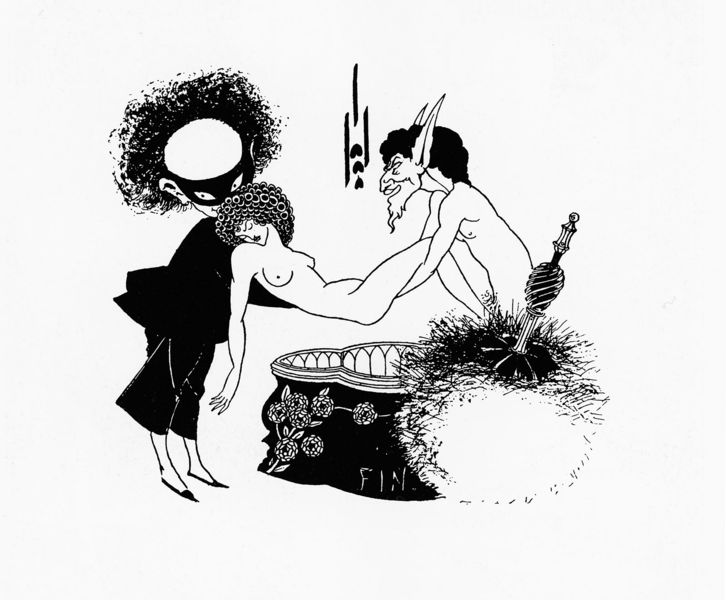
Titel: Die Bestattung von Salome (cul-de-lampe)
Künstler: Aubrey Beardsley
Schlagwörter: nackt, weiß, blumen, brust, busen, frau, schwarz, zeichnung, rosen, ball, bart, federn, gesicht, haare, kostüm, locken, ohren, schrift, karikatur, maske, dose, sarg, teufel, faun, pan, hörner, satan, puschel